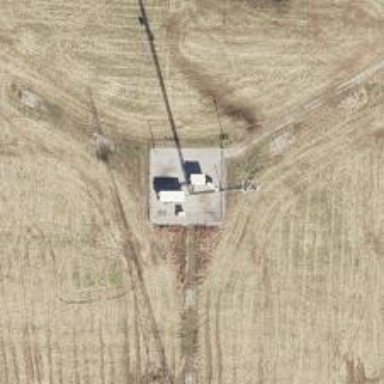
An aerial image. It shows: Communication mast tower.